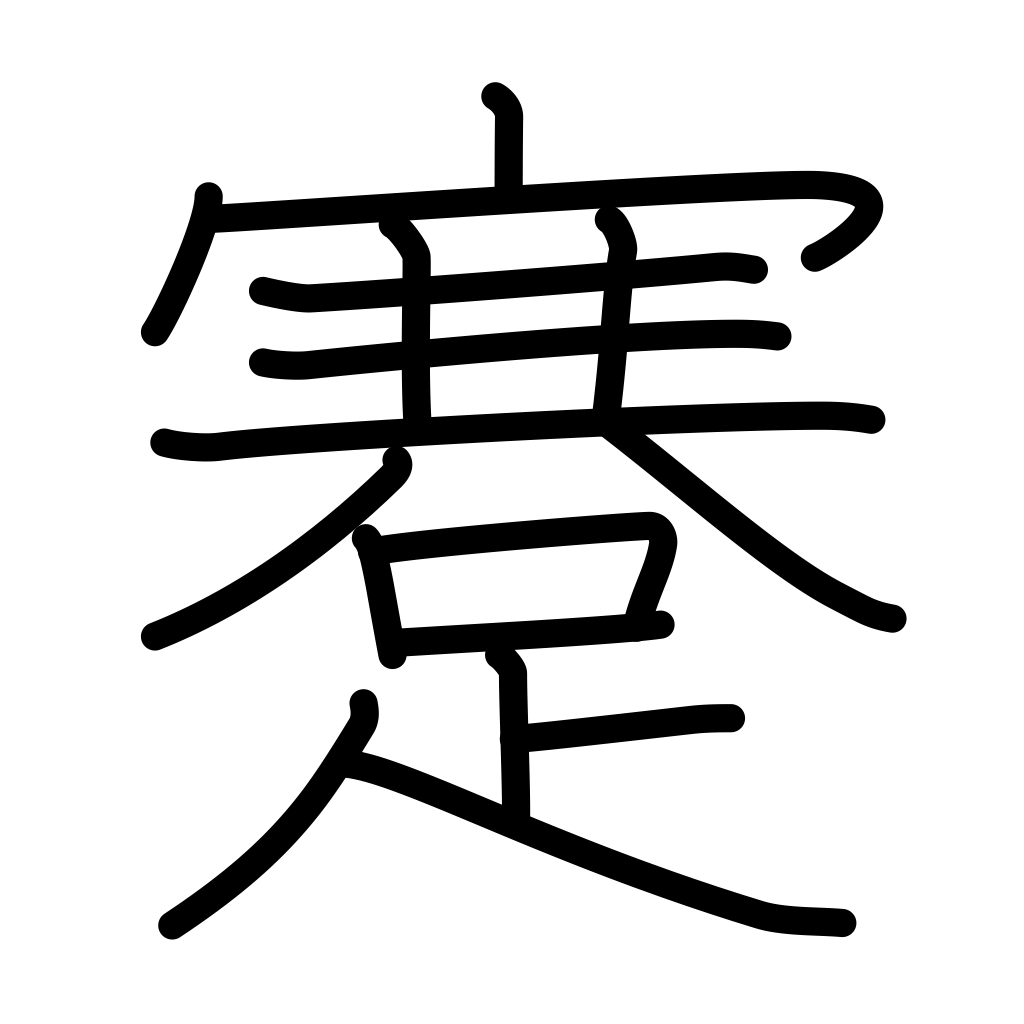
Meaning: cripple